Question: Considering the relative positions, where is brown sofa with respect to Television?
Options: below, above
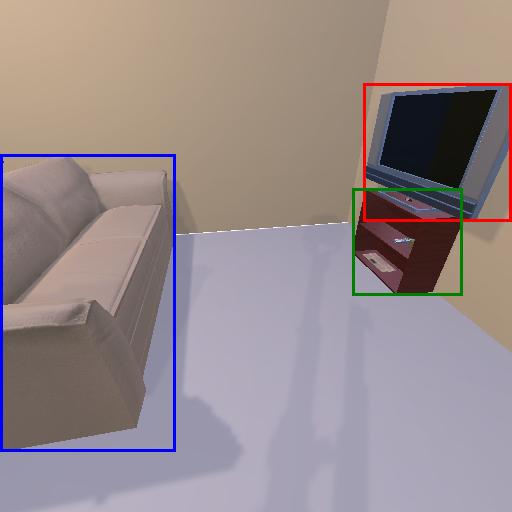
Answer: below